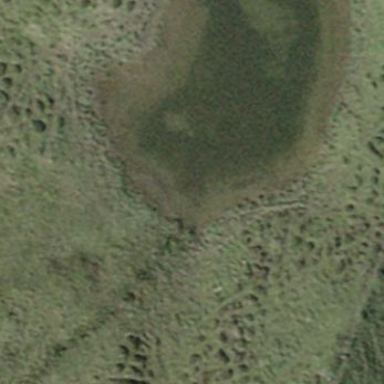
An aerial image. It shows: Pond surrounded by natural water.